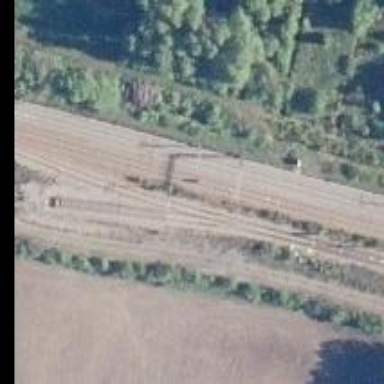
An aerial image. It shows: Railway track with continuous electrified contact lines.